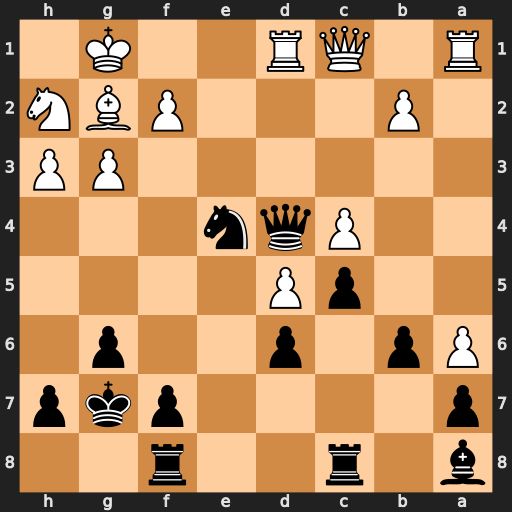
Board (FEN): b1r2r2/p4pkp/Pp1p2p1/2pP4/2Pqn3/6PP/1P3PBN/R1QR2K1
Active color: b
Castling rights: -
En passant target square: -
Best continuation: Qxf2+ Kh1 Nxg3#